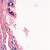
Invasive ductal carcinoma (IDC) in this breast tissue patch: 1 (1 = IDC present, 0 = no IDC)